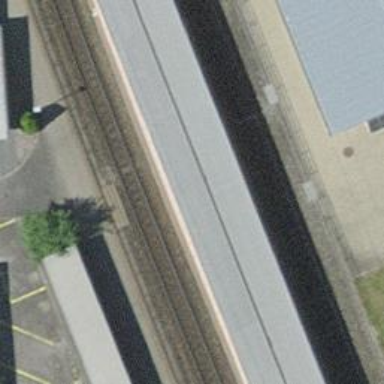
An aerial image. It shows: Station for public transport and railway.